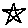
Label: star